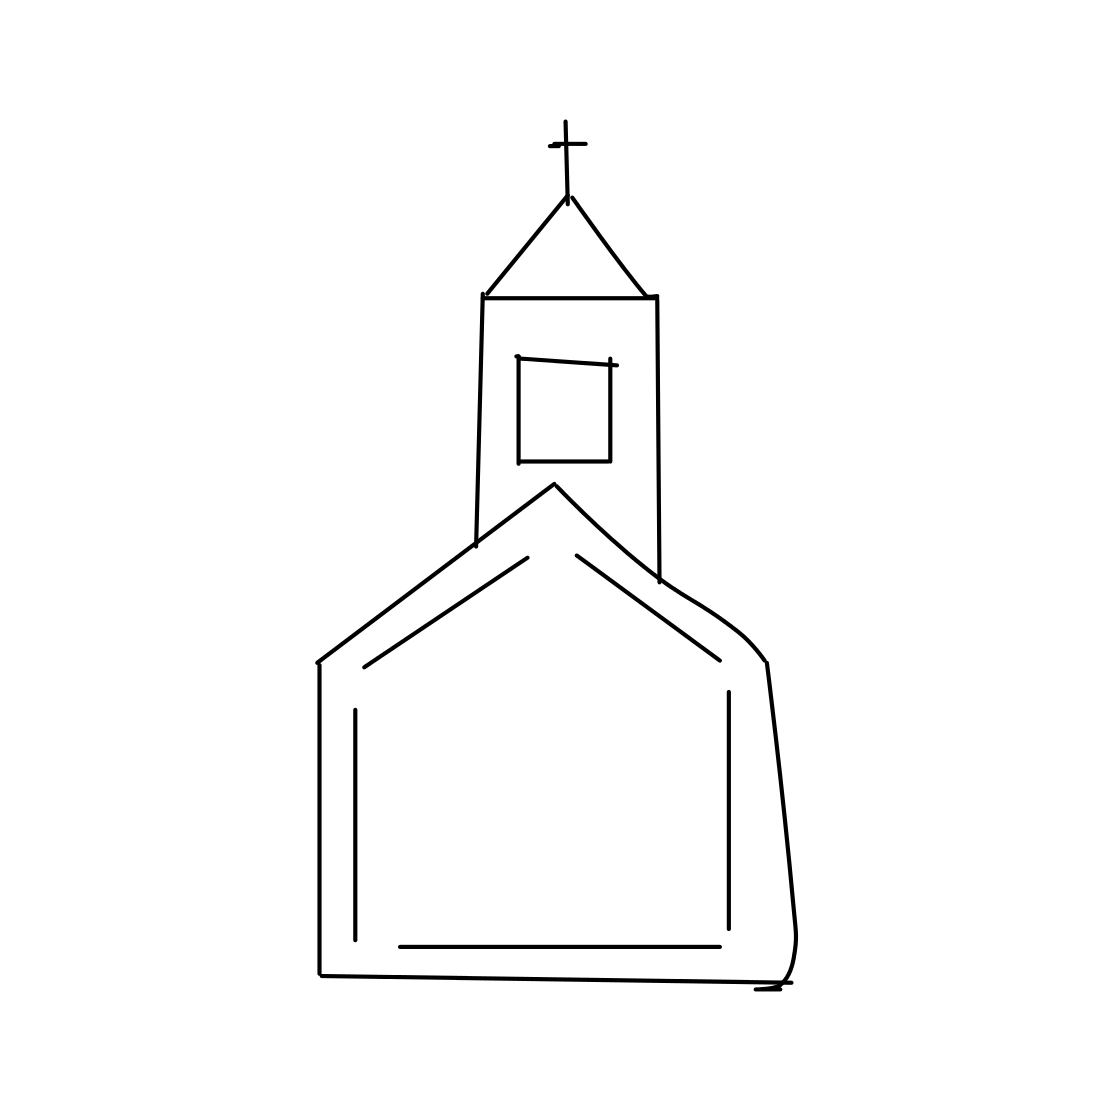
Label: church